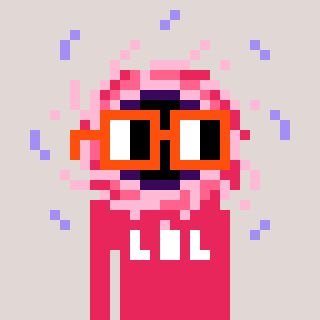
a pixel art character with square orange glasses, a blackhole-shaped head and a redpinkish-colored body on a warm background